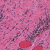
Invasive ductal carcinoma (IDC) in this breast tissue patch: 0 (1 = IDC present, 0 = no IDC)